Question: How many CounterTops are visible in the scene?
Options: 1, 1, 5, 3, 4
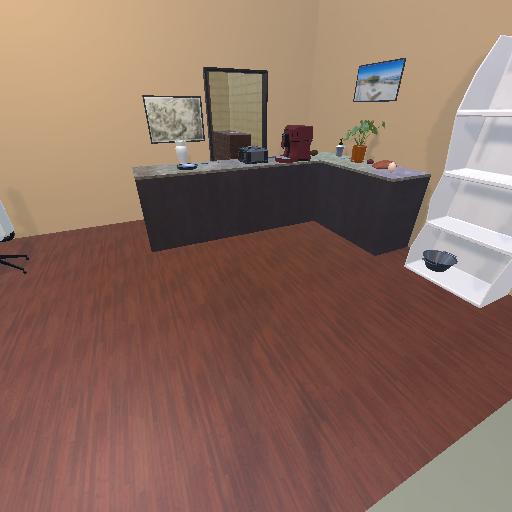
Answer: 1